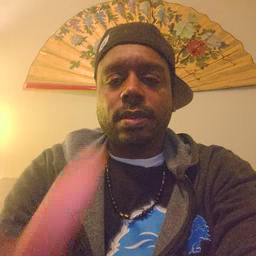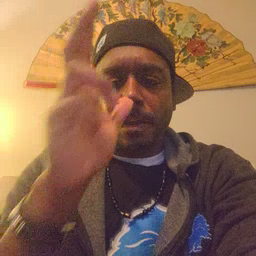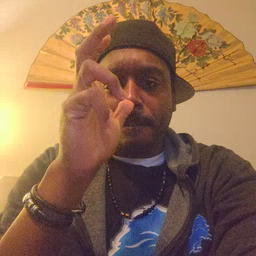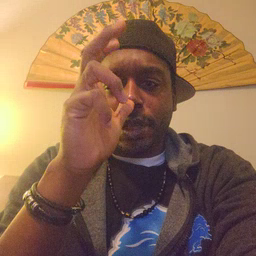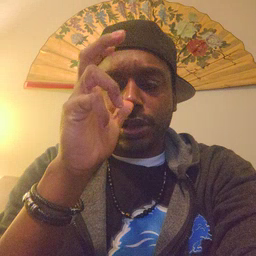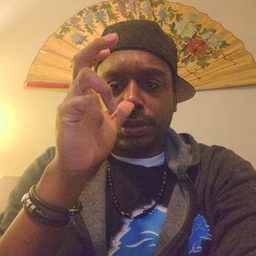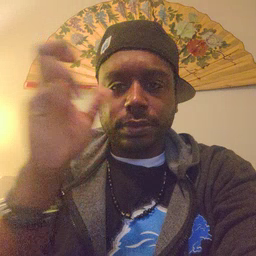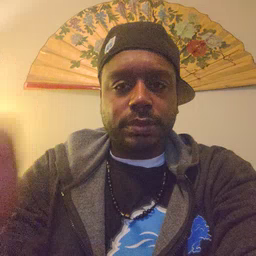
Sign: bug